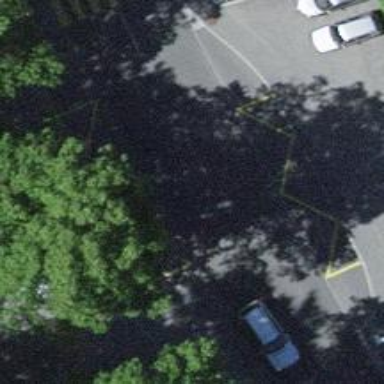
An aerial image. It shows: Bus stop with designated public transport stop position.